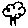
Label: tree